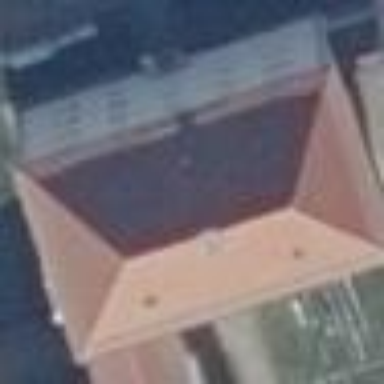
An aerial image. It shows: Hipped roof on apartment building.